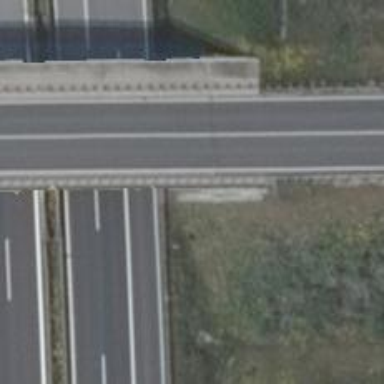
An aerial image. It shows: Primary highway on asphalt bridge.